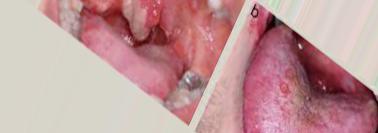
Condition: Mouth Ulcer